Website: apple
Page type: address-validator
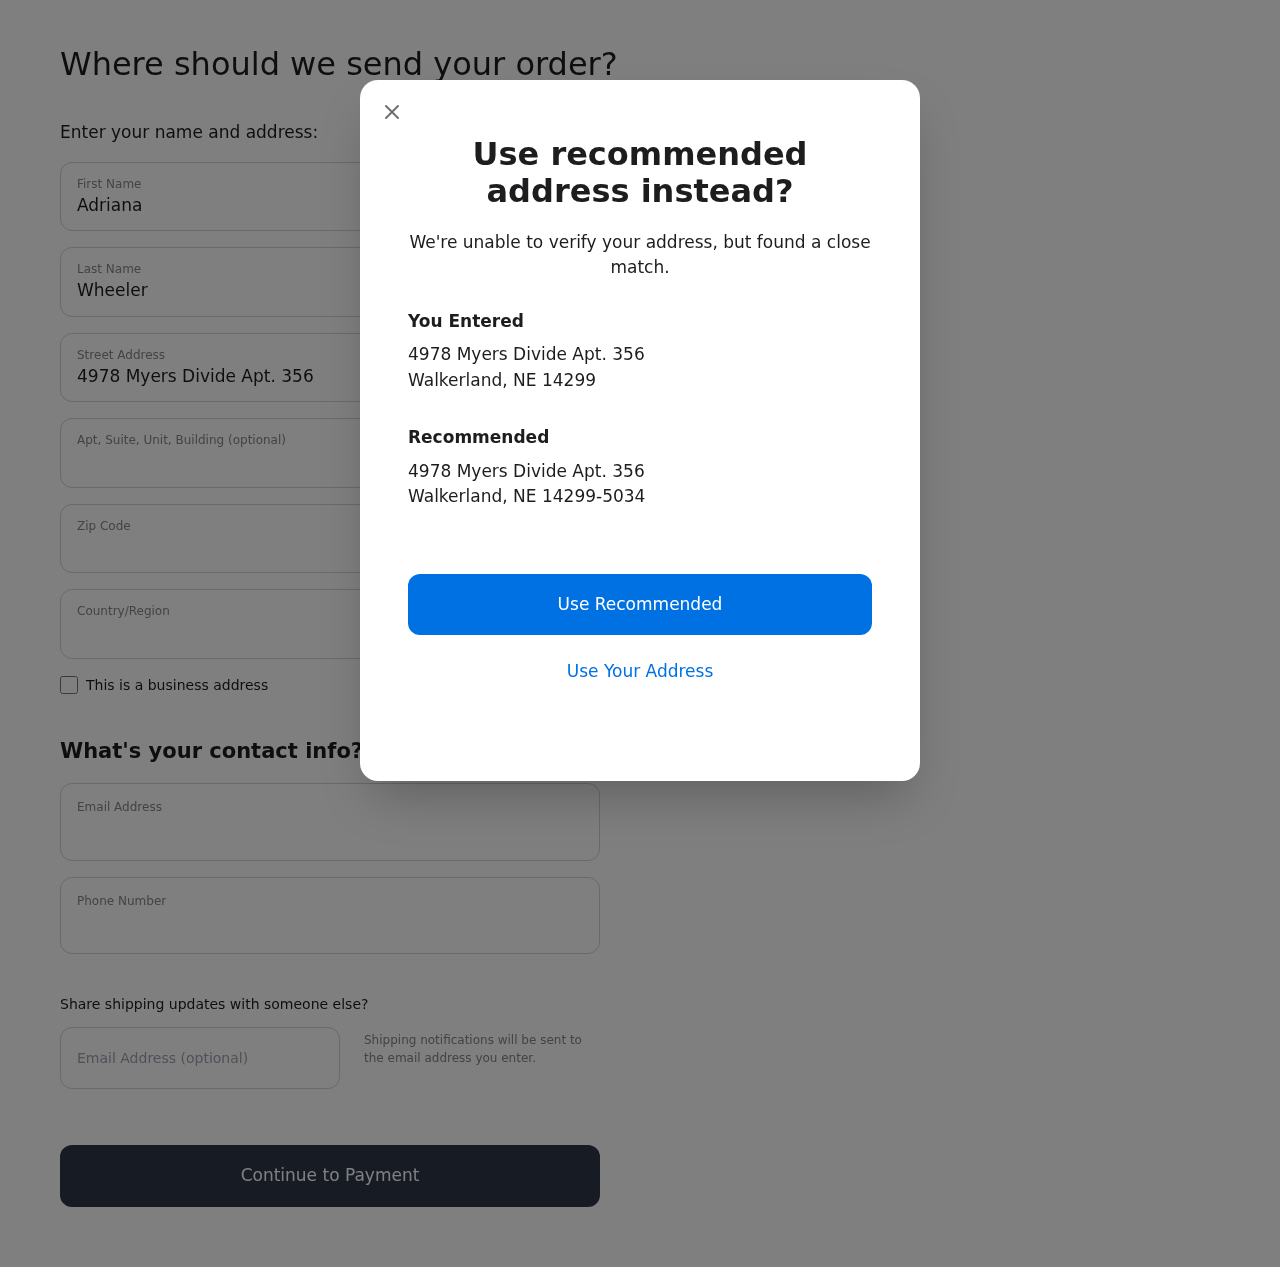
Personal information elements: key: PII_CITY
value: Walkerland
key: PII_COUNTRY
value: United States
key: PII_EMAIL
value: adriana_wheeler@yahoo.com
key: PII_FIRSTNAME
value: Adriana
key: PII_GIFT_EMAIL
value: christie.burgess@hotmail.com
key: PII_LASTNAME
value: Wheeler
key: PII_PHONE
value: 5384971424
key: PII_POSTCODE
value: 14299
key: PII_POSTCODE_FULL
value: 14299-5034
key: PII_STATE_ABBR
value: NE
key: PII_STREET
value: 4978 Myers Divide Apt. 356
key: PII_CITY2
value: Walkerland
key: PII_STATE_ABBR2
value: NE